Interaction volume radius: 10 \u00c5
Interaction volume height: 20 \u00c5
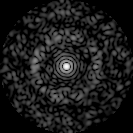
Disorder parameter: 0.8239